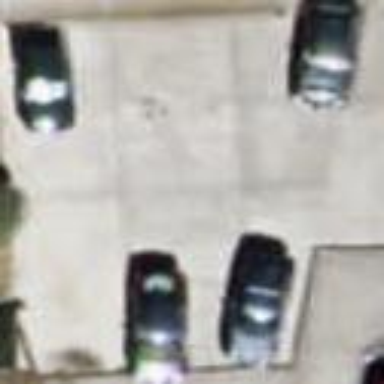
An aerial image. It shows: Parking area with asphalt surface.